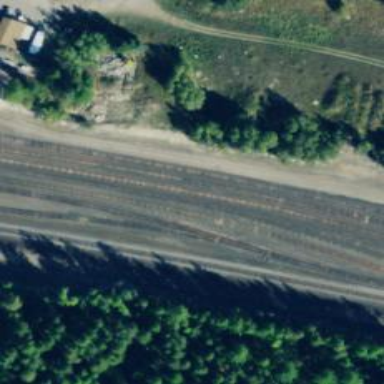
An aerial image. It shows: Railway yard.